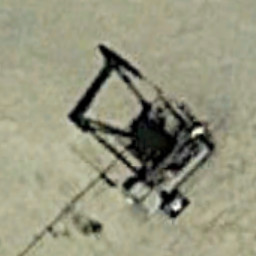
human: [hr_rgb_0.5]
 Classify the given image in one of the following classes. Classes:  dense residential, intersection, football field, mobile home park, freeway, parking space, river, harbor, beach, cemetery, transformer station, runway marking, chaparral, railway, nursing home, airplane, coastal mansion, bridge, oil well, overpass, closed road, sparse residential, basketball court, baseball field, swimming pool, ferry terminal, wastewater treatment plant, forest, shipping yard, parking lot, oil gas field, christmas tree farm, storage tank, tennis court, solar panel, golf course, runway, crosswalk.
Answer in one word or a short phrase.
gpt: oil well